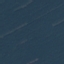
Land use / land cover class: Forest